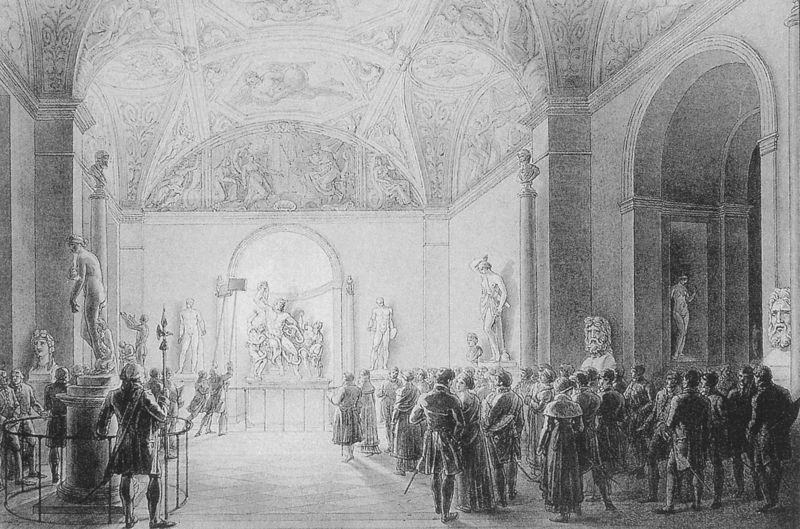
Titel: Napoleon und sein Gefolge besichtigen die Laokoon-Gruppe bei Nacht
Künstler: Benjamin Zix
Institution: Paris, Musée du Louvre
Schlagwörter: mann, nackt, frauen, menschen, frau, holz, kleid, köpfe, männer, raum, säule, säulen, zeichnung, gesellschaft, leute, versammlung, anzug, gesichter, präsentation, stehen, gitter, boden, figur, decke, personen, statue, bogen, zuschauer, grafik, saal, figuren, rundbogen, könig, gäste, warten, halle, gewölbe, antike, schwert, offizier, portraits, rom, ausstellung, besuch, skulpturen, statuen, rundbögen, hellebarde, vatikan, venus, sammlung, museum, büsten, skulpturensammlung, eröffnung, laokoon, sklupturen, ofiziere, skippe, lakoon, laokoon-gruppe, vatikanische museen, bigen7